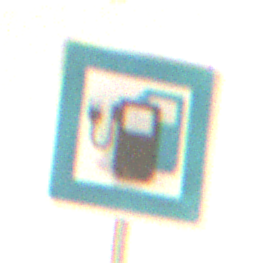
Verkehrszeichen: LadestationFuerElektrofahrzeuge
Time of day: Night
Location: Outdoor (Nature)
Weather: Clear
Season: NotSpecified
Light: Natural